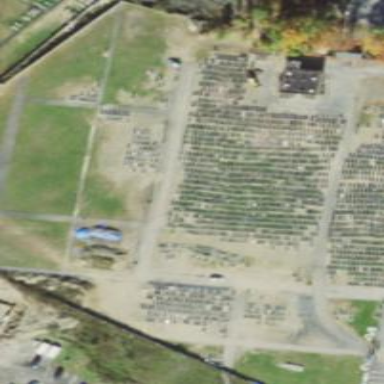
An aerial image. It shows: Graveyard.